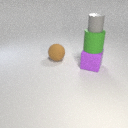
small gray rubber cylinder above large purple rubber cube